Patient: sex F, age 43
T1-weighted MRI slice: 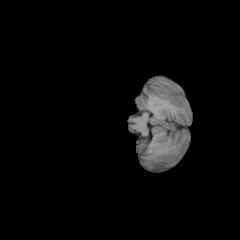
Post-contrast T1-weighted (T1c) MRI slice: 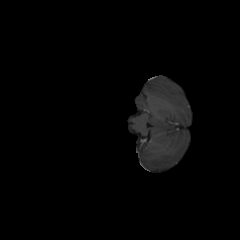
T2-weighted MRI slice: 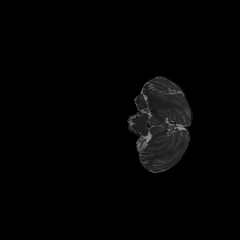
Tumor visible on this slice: no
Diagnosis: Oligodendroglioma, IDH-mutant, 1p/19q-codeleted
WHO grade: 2